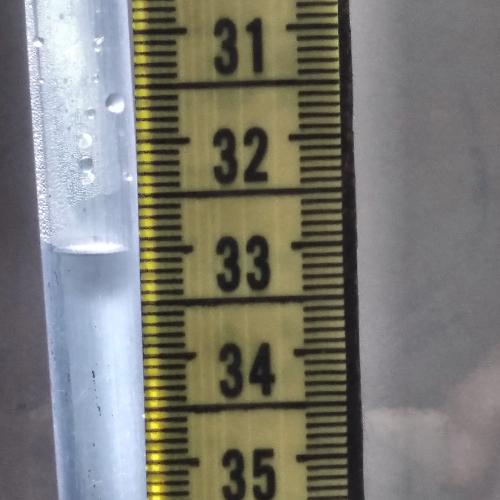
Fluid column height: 33.0 cm